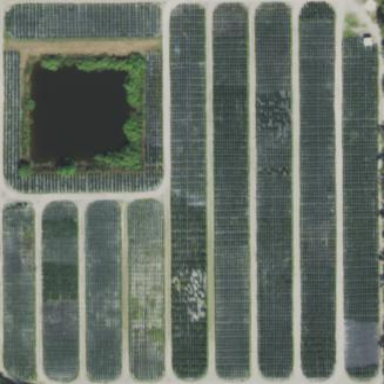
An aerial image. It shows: Plant nursery specializing in trees.